Question: I want to draw (for instance) a line on HTML5 canvas. Then I want to add an image bevel effect to that line. So it looks 3D, like a piece of string sitting on the canvas.
Has anyone seen an image processing effect that can do something along that line?

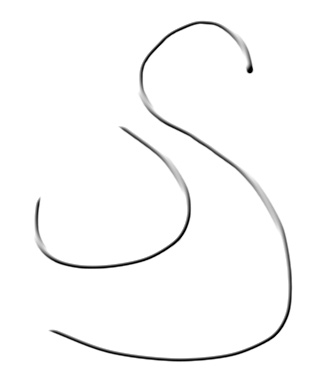
Answer: I think the only way to do that kind of drawing is to draw step by step the curve, and apply at each step a texture perpendicular to the local tangent.
But you seem to want another feature : be able to 'twist' the texture depending on the part of the curve. Here there are so mant options to parameterize this i can't guess how you'll store/interpolate the twist of the texture. So below i just had the texture 'turn' with t, the parameter of the bezier curve.
<URL>
Example : Image showing a texture applied to the curve, and below the same curve with the same texture that turns along with the curve.

'''
// ----------------------------------------------
// Draw bezier curve filled with
// with txCv used as perpendicular texture
// signature : drawTexturedBezier ( txCv, a, b, c, d, twisted )
// a,b,c,d are control points, twisted means
// do we have to twist the curve.
// Width of the bezier is == to txCv.width/2
// when the draw resolution is tx.height (lower = nicer+slower, 3 seems fine )
// ----------------------------------------------
function drawTexturedBezier() {
// build onnly once local vars
var pt = {
x: 0,
y: 0
};
var tg = {
x: 0,
y: 0
};
var lastPt = {
x: 0,
y: 0
};
drawTexturedBezier = function (txCv, a, b, c, d, twisted) {
var lineHeight = txCv.height;
var t = 0;
var incr = 1 / 1000;
var pointCount = 0;
pt.x = a.x;
pt.y = a.y;
var thisCoordsForT = coordsForT.bind(null, a, b, c, d);
var thisTgtForT = tangentForT.bind(null, a, b, c, d);
// scan the bezier curve by increment of lineHeight distance
// on the curve.
do {
// update last point
lastPt.x = pt.x;
lastPt.y = pt.y;
// seek next point far enough from previous point
// just compute one point ahead
// using average estimate for t of '1 point ahead'
thisCoordsForT(t + incr, pt);
var dx = pt.x - lastPt.x;
dx *= dx;
var dy = pt.y - lastPt.y;
dy *= dy;
// compute distance to previous point
var dist = Math.sqrt(dx + dy);
// compute required t increment
// considering curve is locally linear
// 0.92 compensates for the error.
var tIncrement = 0.92 * incr * (lineHeight / dist);
t += tIncrement;
// compute point
thisCoordsForT(t, pt);
pointCount++;
// update regular increment with local one
incr = 0.2 * incr + 0.8 * tIncrement;
// compute tangent for current point
thisTgtForT(t, tg);
// draw with perpendicular texture
drawTexturedLine(txCv, pt, tg, t, twisted);
} while (t < 1);
};
return drawTexturedBezier.apply(this, arguments);
}
'''
With
'''
// draws a rect centered on pt, for a curve having tg as local tangent
// having size of : txCv.width/2 X txCv.height
// using the txCv horizontal pattern as pattern.
function drawTexturedLine(txCv, pt, tg, t, twisted) {
var lineWidth = txCv.width / 2;
var lineHeight = txCv.height;
context.save();
context.beginPath();
context.lineWidth = 2;
context.translate(pt.x, pt.y);
context.rotate(Math.PI + Math.atan2(-tg.x, tg.y));
var twistFactor = 0;
if (twisted) {
twistFactor = (2 * t + animating * Date.now() / 2000) % 1;
}
context.drawImage(txCv,
twistFactor * lineWidth, 0, lineWidth, lineHeight, -0.5 * lineWidth, -0.5 * lineHeight, lineWidth, lineHeight);
context.restore();
}
'''